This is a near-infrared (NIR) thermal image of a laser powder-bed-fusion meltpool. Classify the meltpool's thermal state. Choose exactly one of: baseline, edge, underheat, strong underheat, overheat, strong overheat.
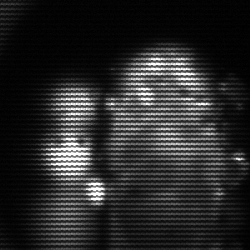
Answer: strong underheat